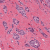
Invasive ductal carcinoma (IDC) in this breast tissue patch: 1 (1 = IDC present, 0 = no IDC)